Interaction volume radius: 5 \u00c5
Interaction volume height: 20 \u00c5
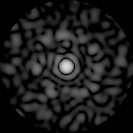
Disorder parameter: 0.8072